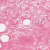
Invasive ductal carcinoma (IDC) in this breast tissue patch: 0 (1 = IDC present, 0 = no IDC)